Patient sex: M
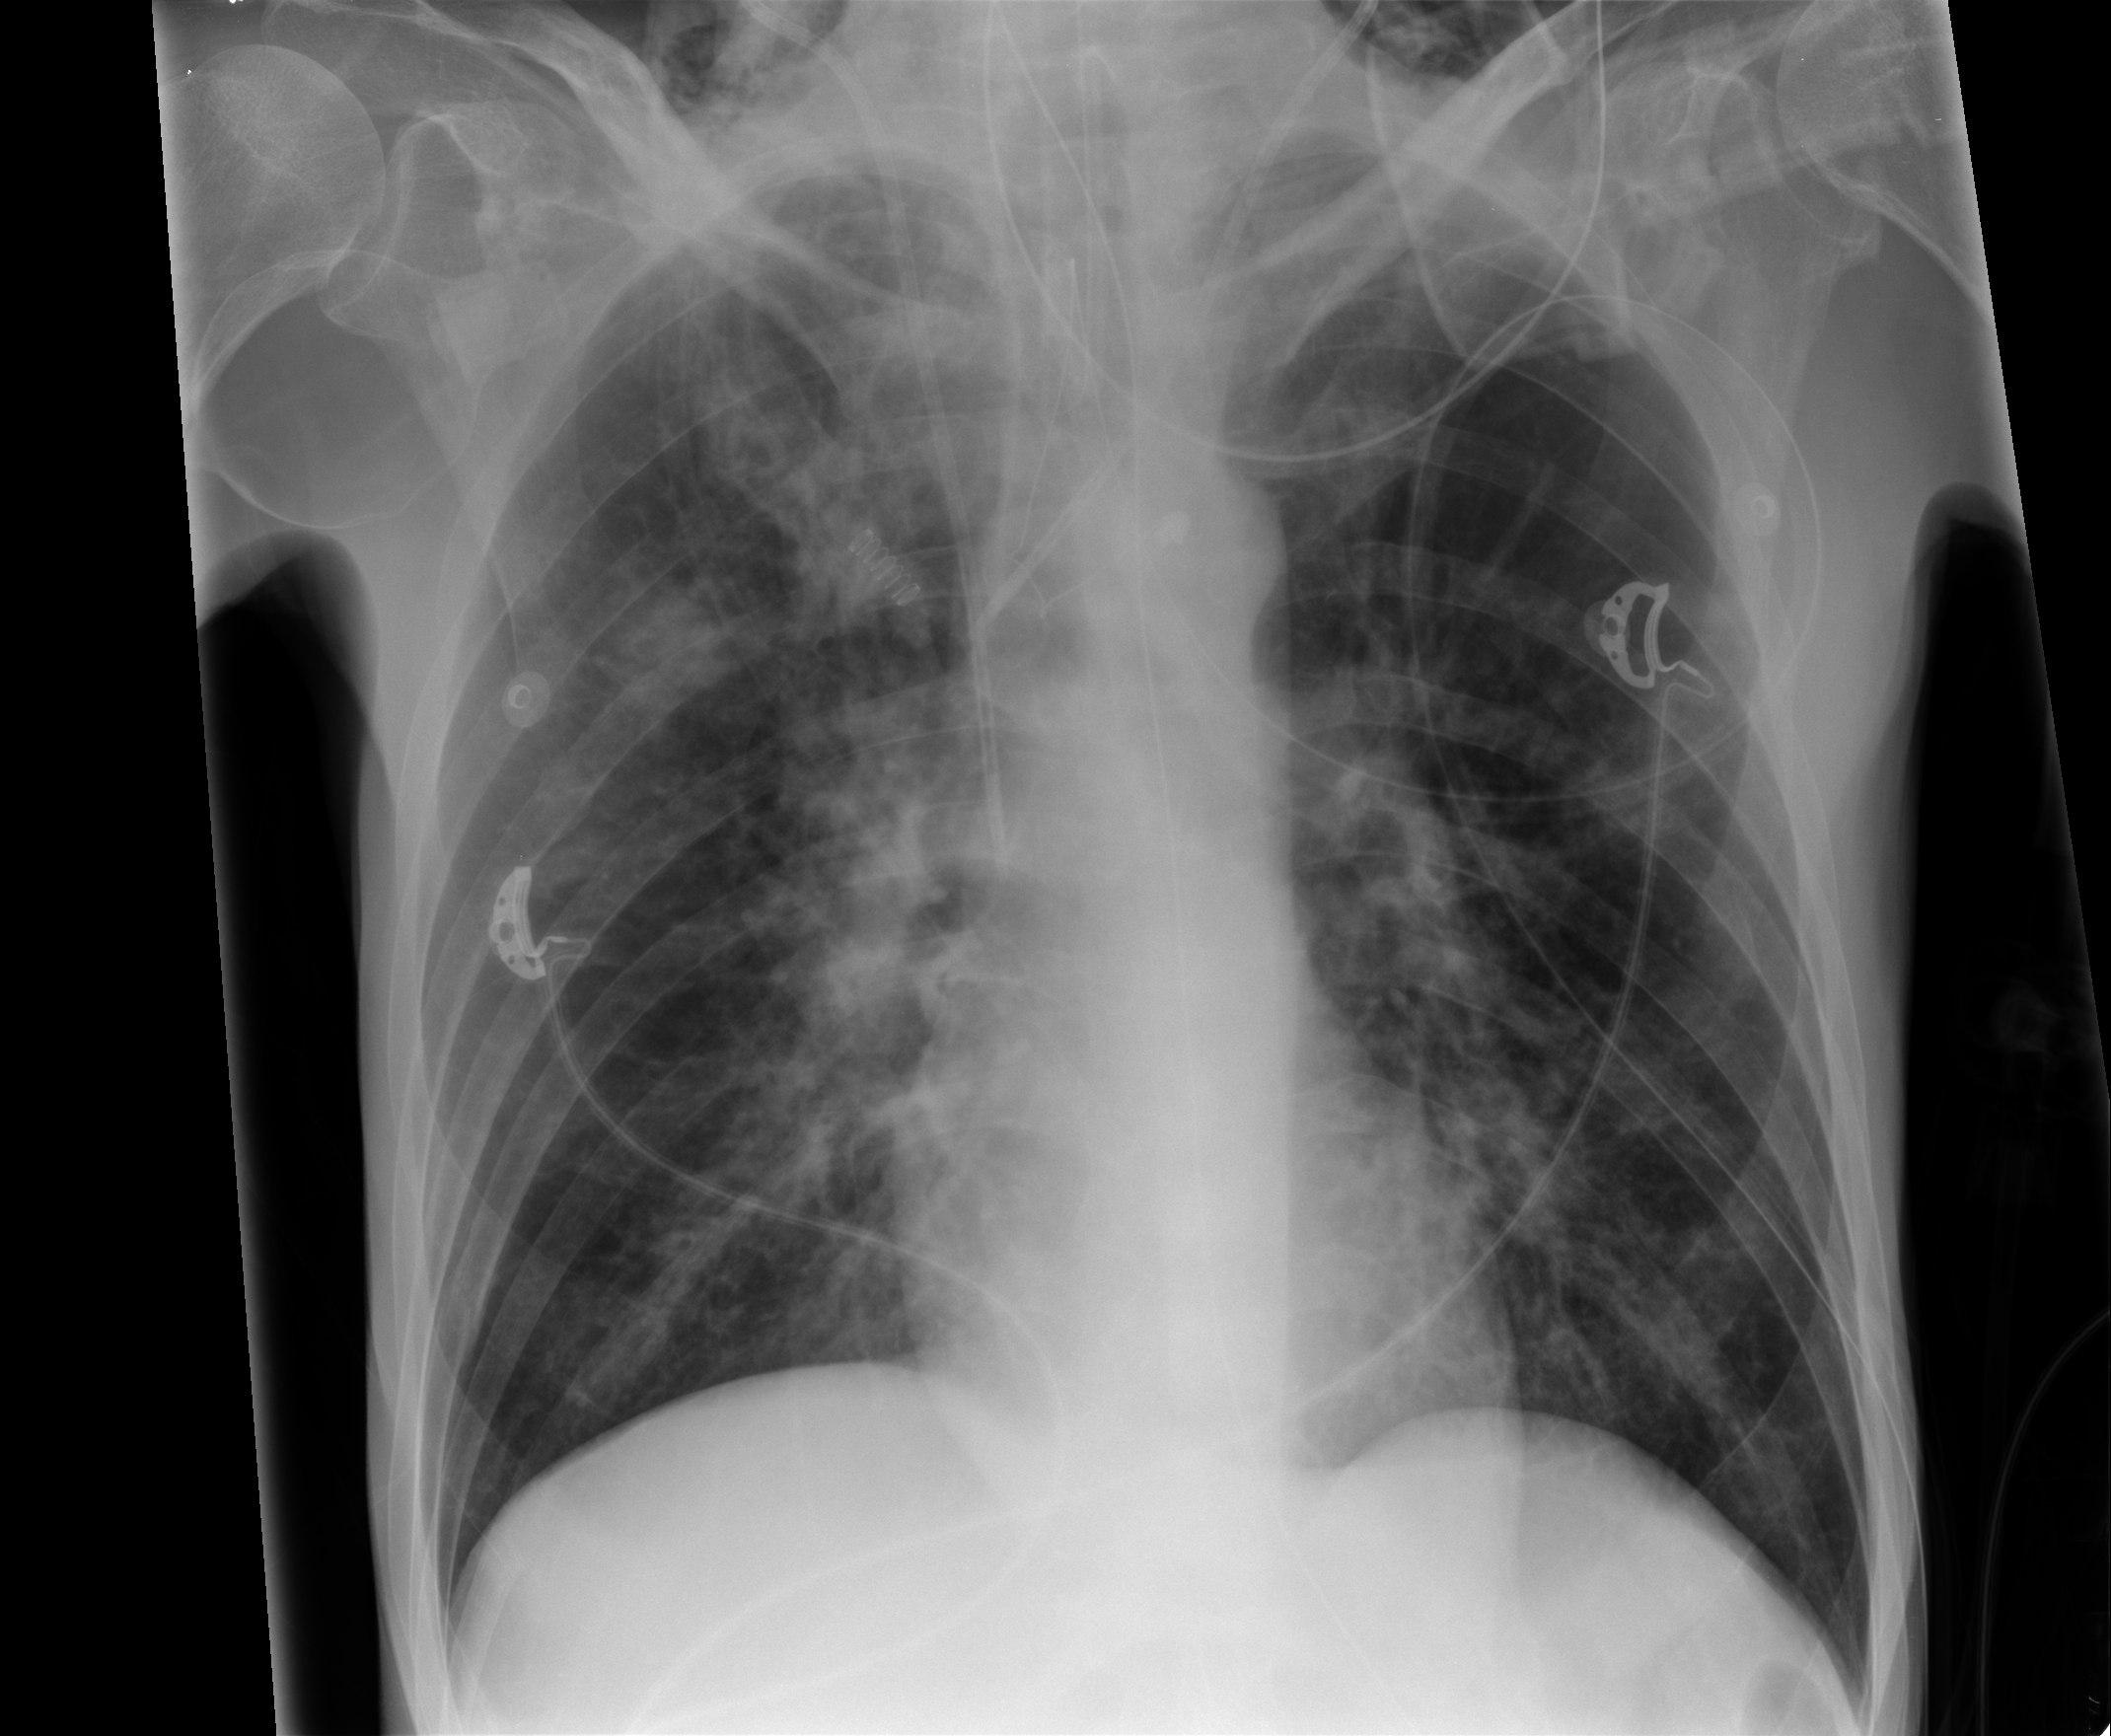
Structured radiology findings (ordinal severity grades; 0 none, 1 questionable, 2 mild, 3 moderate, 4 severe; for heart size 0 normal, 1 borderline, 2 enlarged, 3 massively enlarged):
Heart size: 0
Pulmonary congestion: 1
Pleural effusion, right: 0
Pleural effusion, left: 0
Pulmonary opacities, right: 2
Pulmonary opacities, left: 2
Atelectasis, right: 0
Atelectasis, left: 0